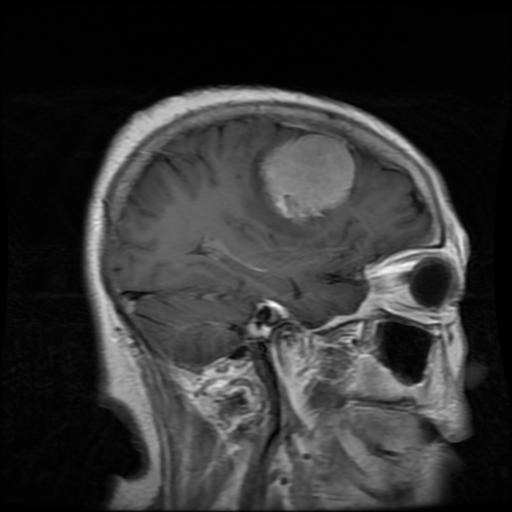
Label: meningioma